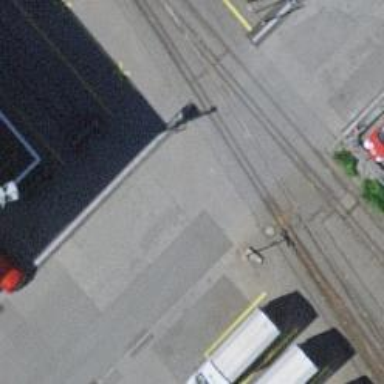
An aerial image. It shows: Level crossing along the railway.